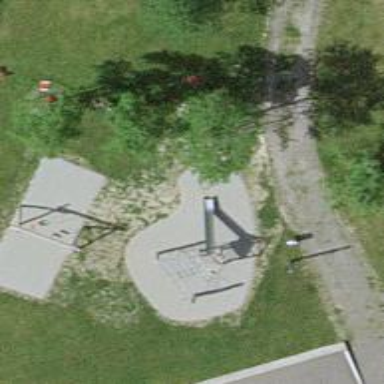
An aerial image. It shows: Playground with various play structures.